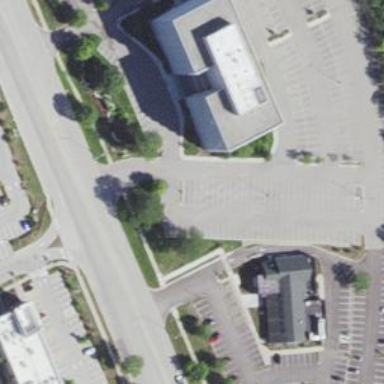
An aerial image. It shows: Office building.